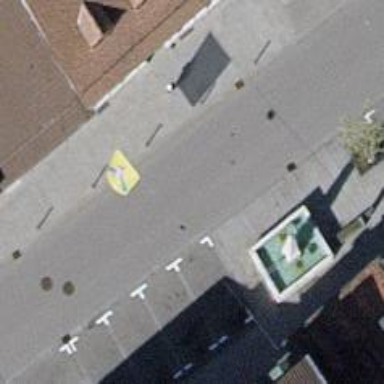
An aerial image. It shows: Bollard barrier.